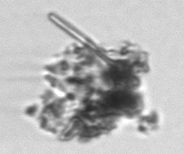
Label: detritus